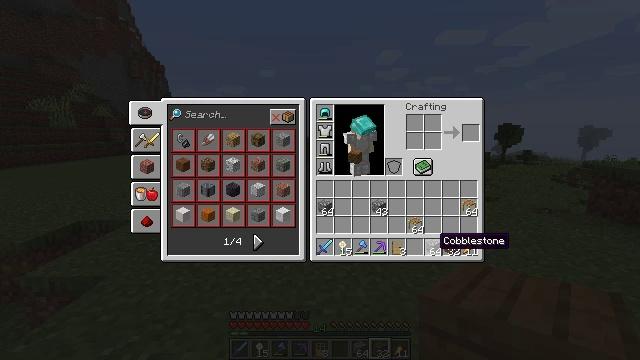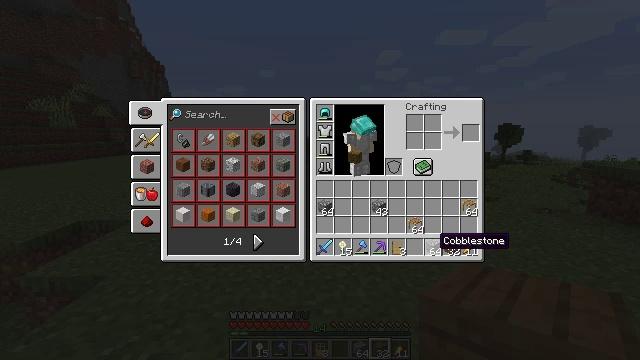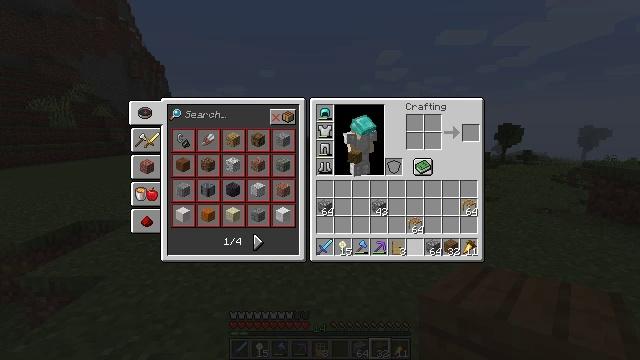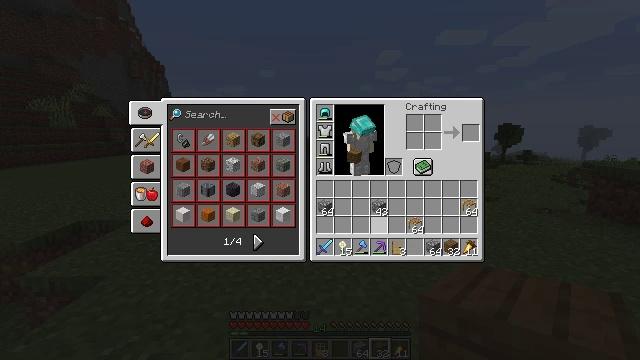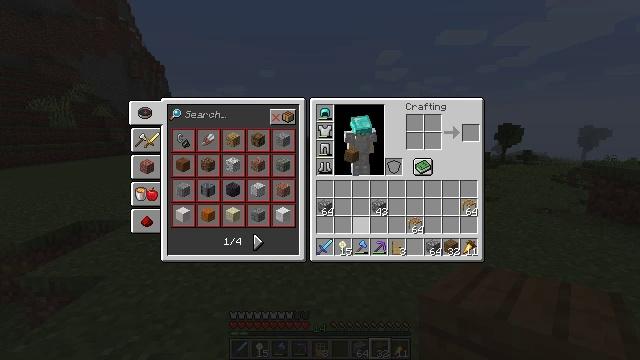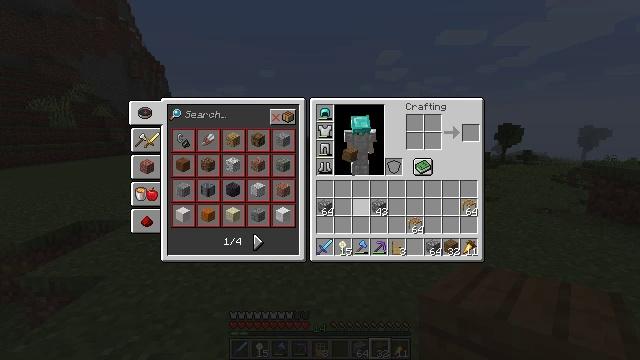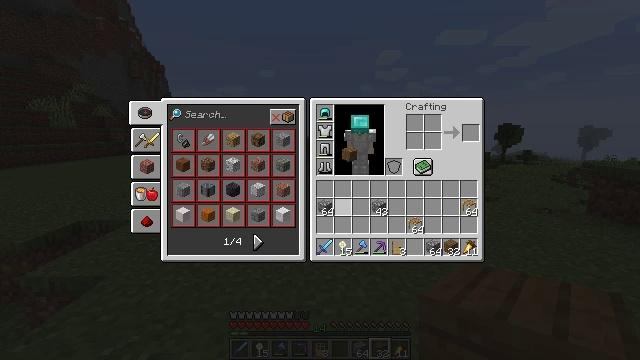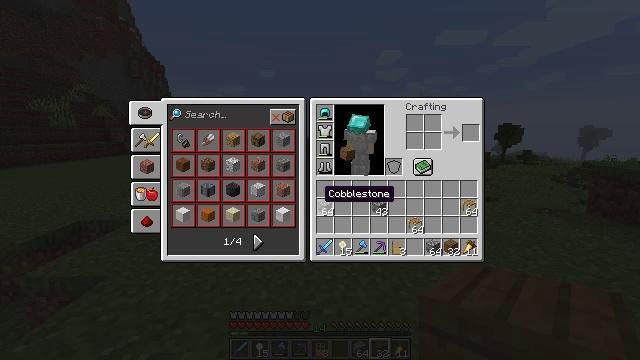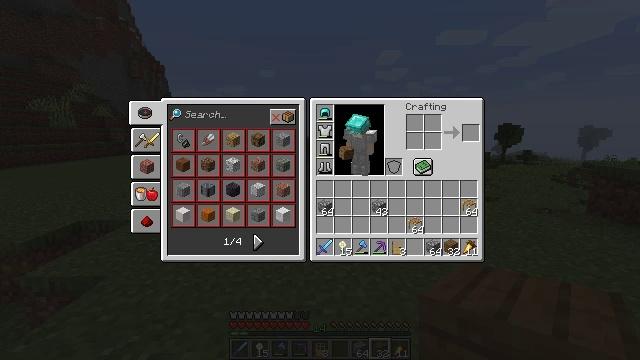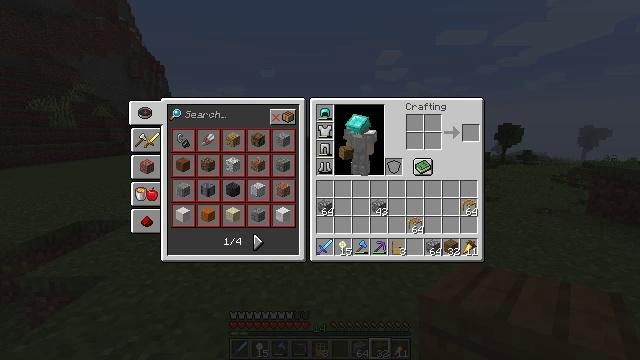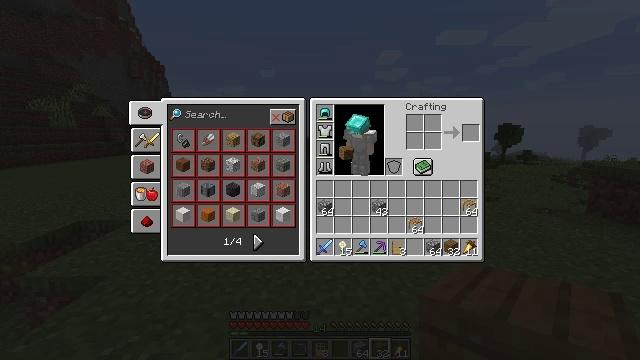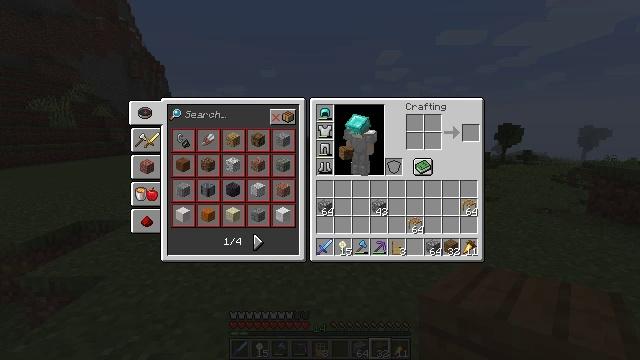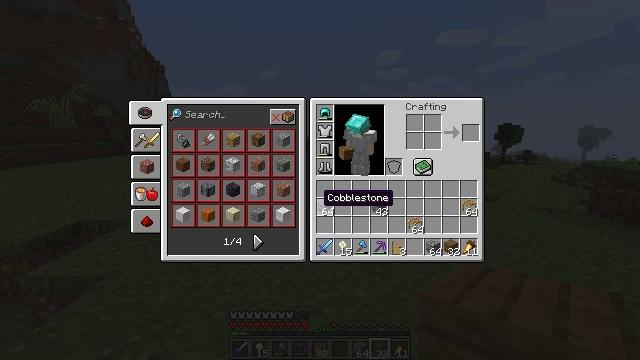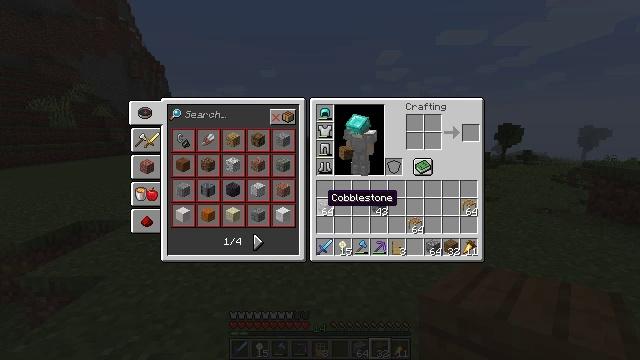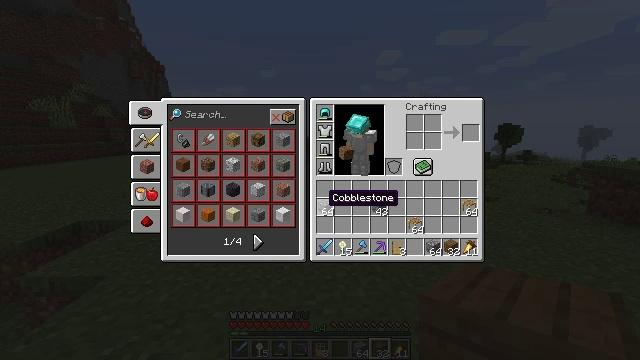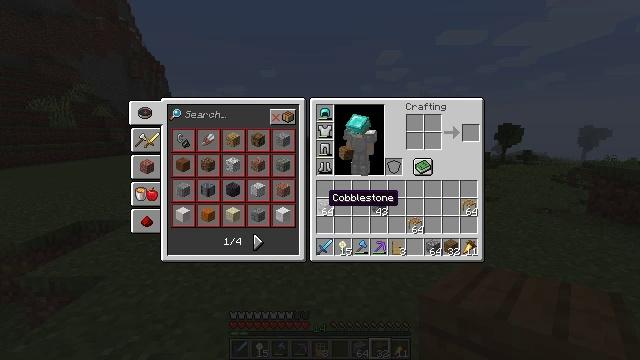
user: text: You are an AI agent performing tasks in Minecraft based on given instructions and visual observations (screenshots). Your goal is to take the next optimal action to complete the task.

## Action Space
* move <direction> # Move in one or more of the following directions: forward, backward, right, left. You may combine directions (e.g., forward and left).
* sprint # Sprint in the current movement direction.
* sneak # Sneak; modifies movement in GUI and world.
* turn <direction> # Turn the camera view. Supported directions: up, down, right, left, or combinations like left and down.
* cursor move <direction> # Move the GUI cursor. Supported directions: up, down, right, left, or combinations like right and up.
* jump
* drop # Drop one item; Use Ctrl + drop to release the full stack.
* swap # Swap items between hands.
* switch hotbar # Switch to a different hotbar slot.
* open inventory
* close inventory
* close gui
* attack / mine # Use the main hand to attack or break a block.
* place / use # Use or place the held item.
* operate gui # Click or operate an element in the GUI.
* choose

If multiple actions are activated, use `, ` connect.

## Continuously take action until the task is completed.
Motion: motion action
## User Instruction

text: Mine tall grass from the ground.
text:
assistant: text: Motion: no_op
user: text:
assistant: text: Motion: turn left
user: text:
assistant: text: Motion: turn left and up
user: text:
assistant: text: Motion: turn left and up
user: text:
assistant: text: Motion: turn up
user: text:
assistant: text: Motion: turn left
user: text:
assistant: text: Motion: turn left
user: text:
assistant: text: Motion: no_op
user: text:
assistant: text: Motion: no_op
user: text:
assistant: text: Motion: no_op
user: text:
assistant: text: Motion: no_op
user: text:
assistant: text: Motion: no_op
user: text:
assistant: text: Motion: no_op
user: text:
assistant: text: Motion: no_op
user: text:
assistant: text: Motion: no_op
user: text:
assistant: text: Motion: attack / mine
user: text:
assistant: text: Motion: attack / mine
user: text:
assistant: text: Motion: turn right, attack / mine
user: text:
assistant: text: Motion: turn right and down
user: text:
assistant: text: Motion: turn right and down
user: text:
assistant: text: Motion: no_op
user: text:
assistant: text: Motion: no_op
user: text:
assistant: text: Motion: no_op
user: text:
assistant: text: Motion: no_op
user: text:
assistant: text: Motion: no_op
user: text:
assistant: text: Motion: no_op
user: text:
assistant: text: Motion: no_op
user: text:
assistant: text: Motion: no_op
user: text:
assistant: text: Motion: no_op
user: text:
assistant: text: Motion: no_op